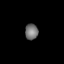
Tissue: lung
Cell type: Endothelial cells
Senescence score: 0.5573
Nuclear area (px): 203
Mean DAPI intensity: 114.31